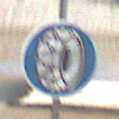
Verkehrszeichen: SchneekettenVorgeschrieben
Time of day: Midday
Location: Outdoor (Nature)
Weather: PartlyCloudy
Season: NotSpecified
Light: Natural